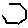
Label: hexagon